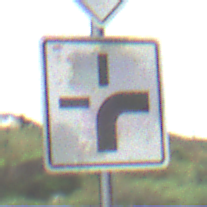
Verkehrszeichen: VerlaufVorfahrtsstrasse3
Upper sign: Vorfahrtsstrasse
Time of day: Midday
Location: Roofed (Beach)
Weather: Overcast
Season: NotSpecified
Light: Natural